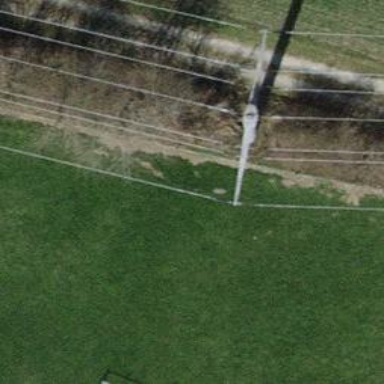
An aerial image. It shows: Fence.